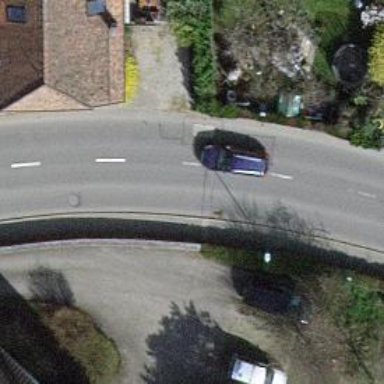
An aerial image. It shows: Tertiary road.